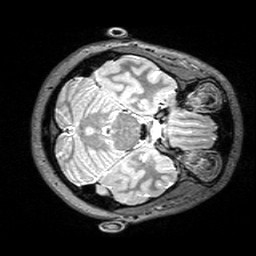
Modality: T2w
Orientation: axial
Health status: healthy
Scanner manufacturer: siemens
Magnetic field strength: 3 T
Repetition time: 4.8 s
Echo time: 0.452 s